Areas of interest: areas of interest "Park Square"
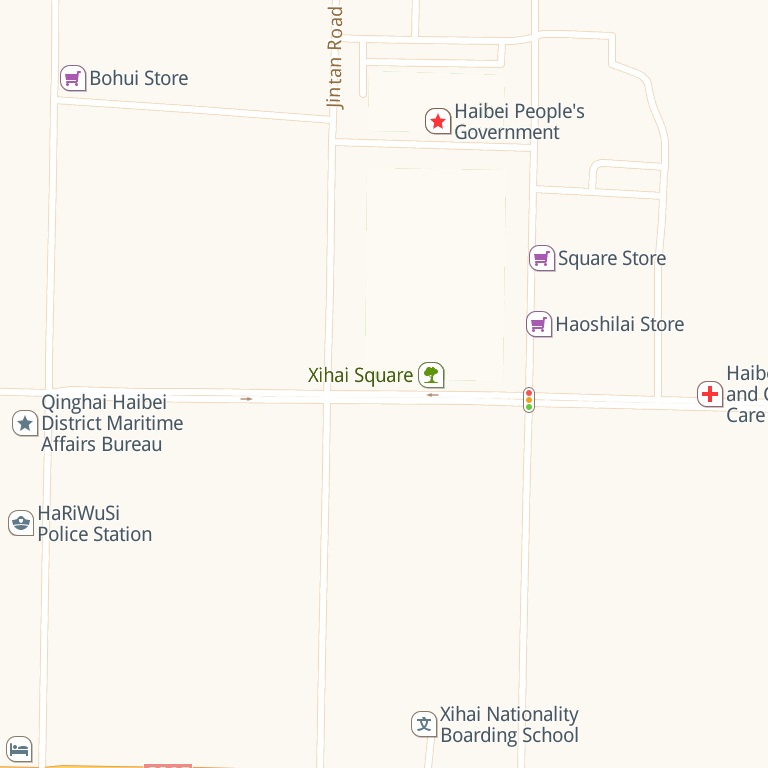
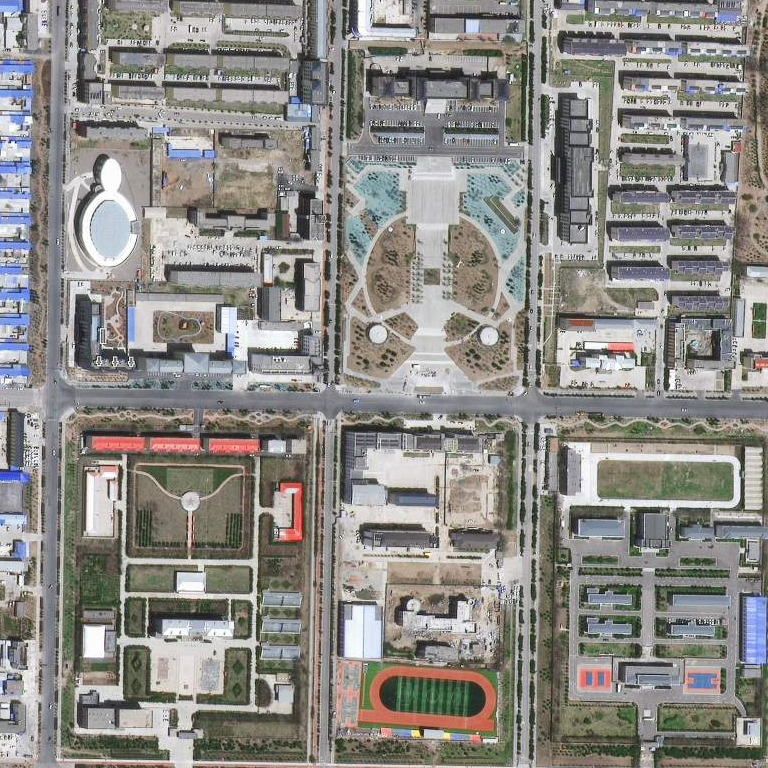